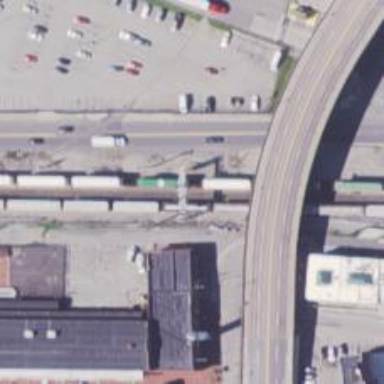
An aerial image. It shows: Railway signal.